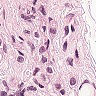
Metastatic tissue present: yes